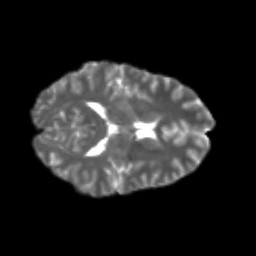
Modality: T2w
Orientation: axial
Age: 25
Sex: female
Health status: healthy
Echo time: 0.074 s